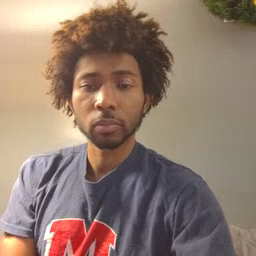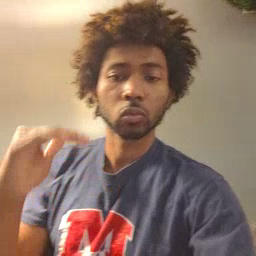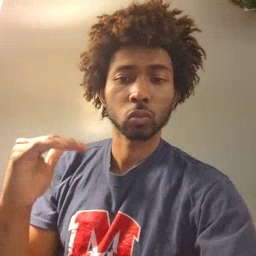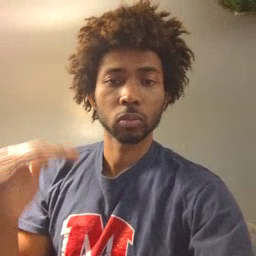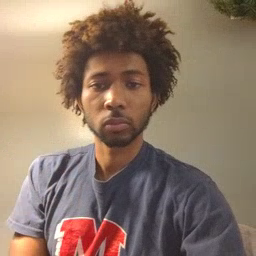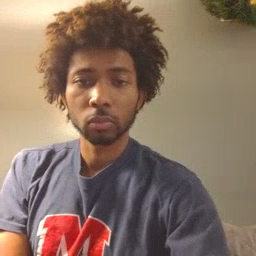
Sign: child